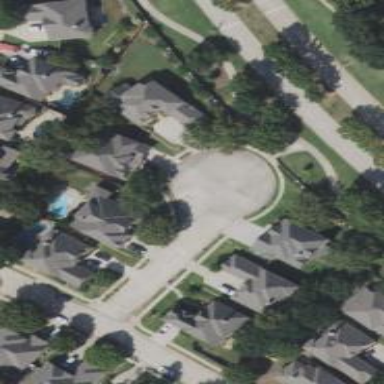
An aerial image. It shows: Circle-shaped turning circle on the road.